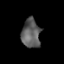
Tissue: lung
Cell type: Endothelial cells
Senescence score: 0.2189
Nuclear area (px): 522
Mean DAPI intensity: 94.299